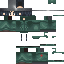
A female skeleton skin with dark skin, wearing brown helmet dressed in a green_skin armor chest and brown pants, featuring a closed mouth.